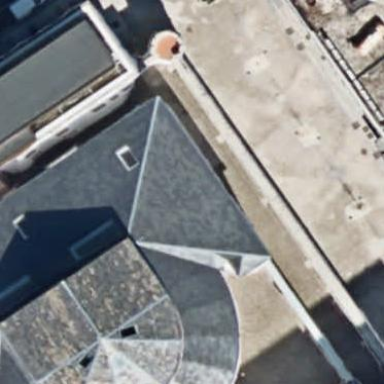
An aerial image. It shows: Part of building.